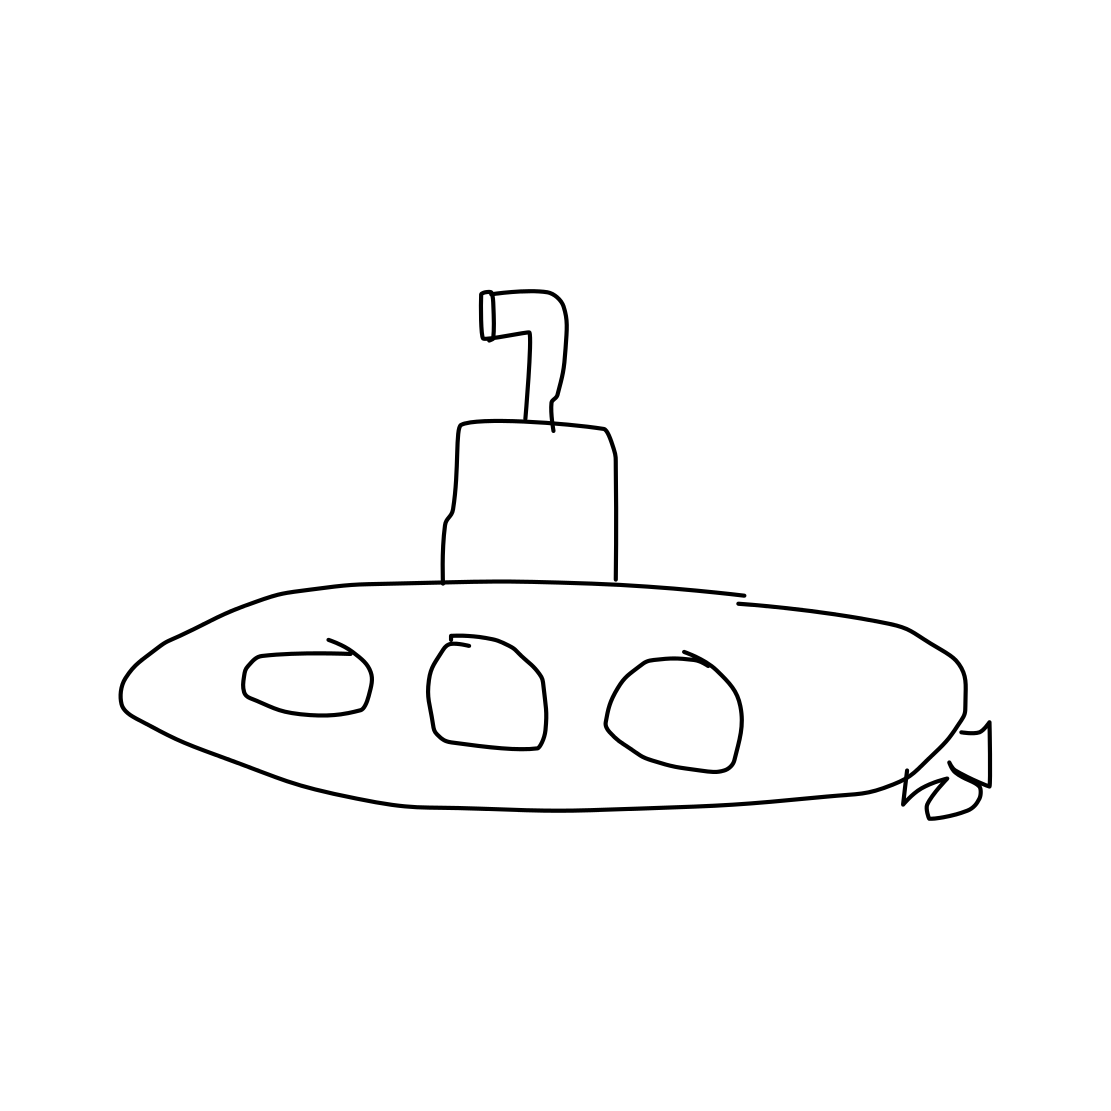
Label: submarine